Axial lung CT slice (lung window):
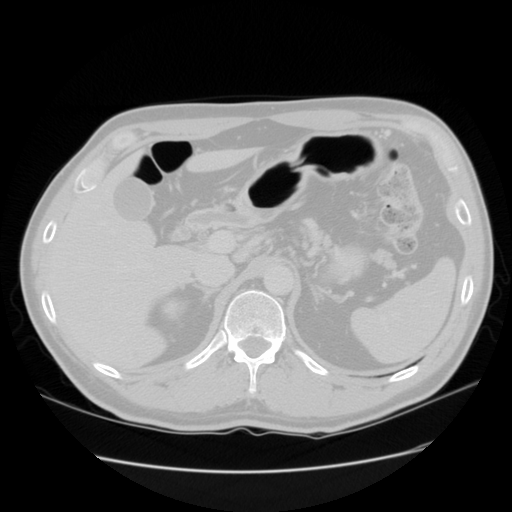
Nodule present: no